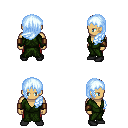
a pixel art fantasy rpg character, male body template, human, tanned skin, green robe, red pants, white cyan left-swept hairstyle, leather bracers, black shoes, four views (front, back, left, right), 2x2 character sprite sheet, small pixel art, hard edges, no anti-aliasing